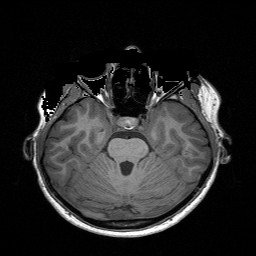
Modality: T1w
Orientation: coronal